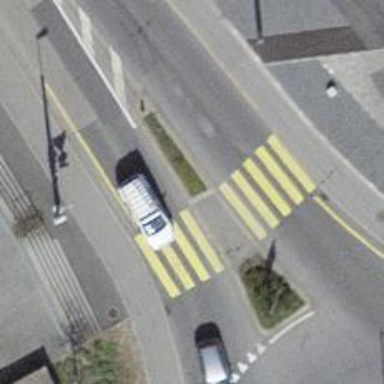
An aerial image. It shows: Kerb barrier.